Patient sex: M
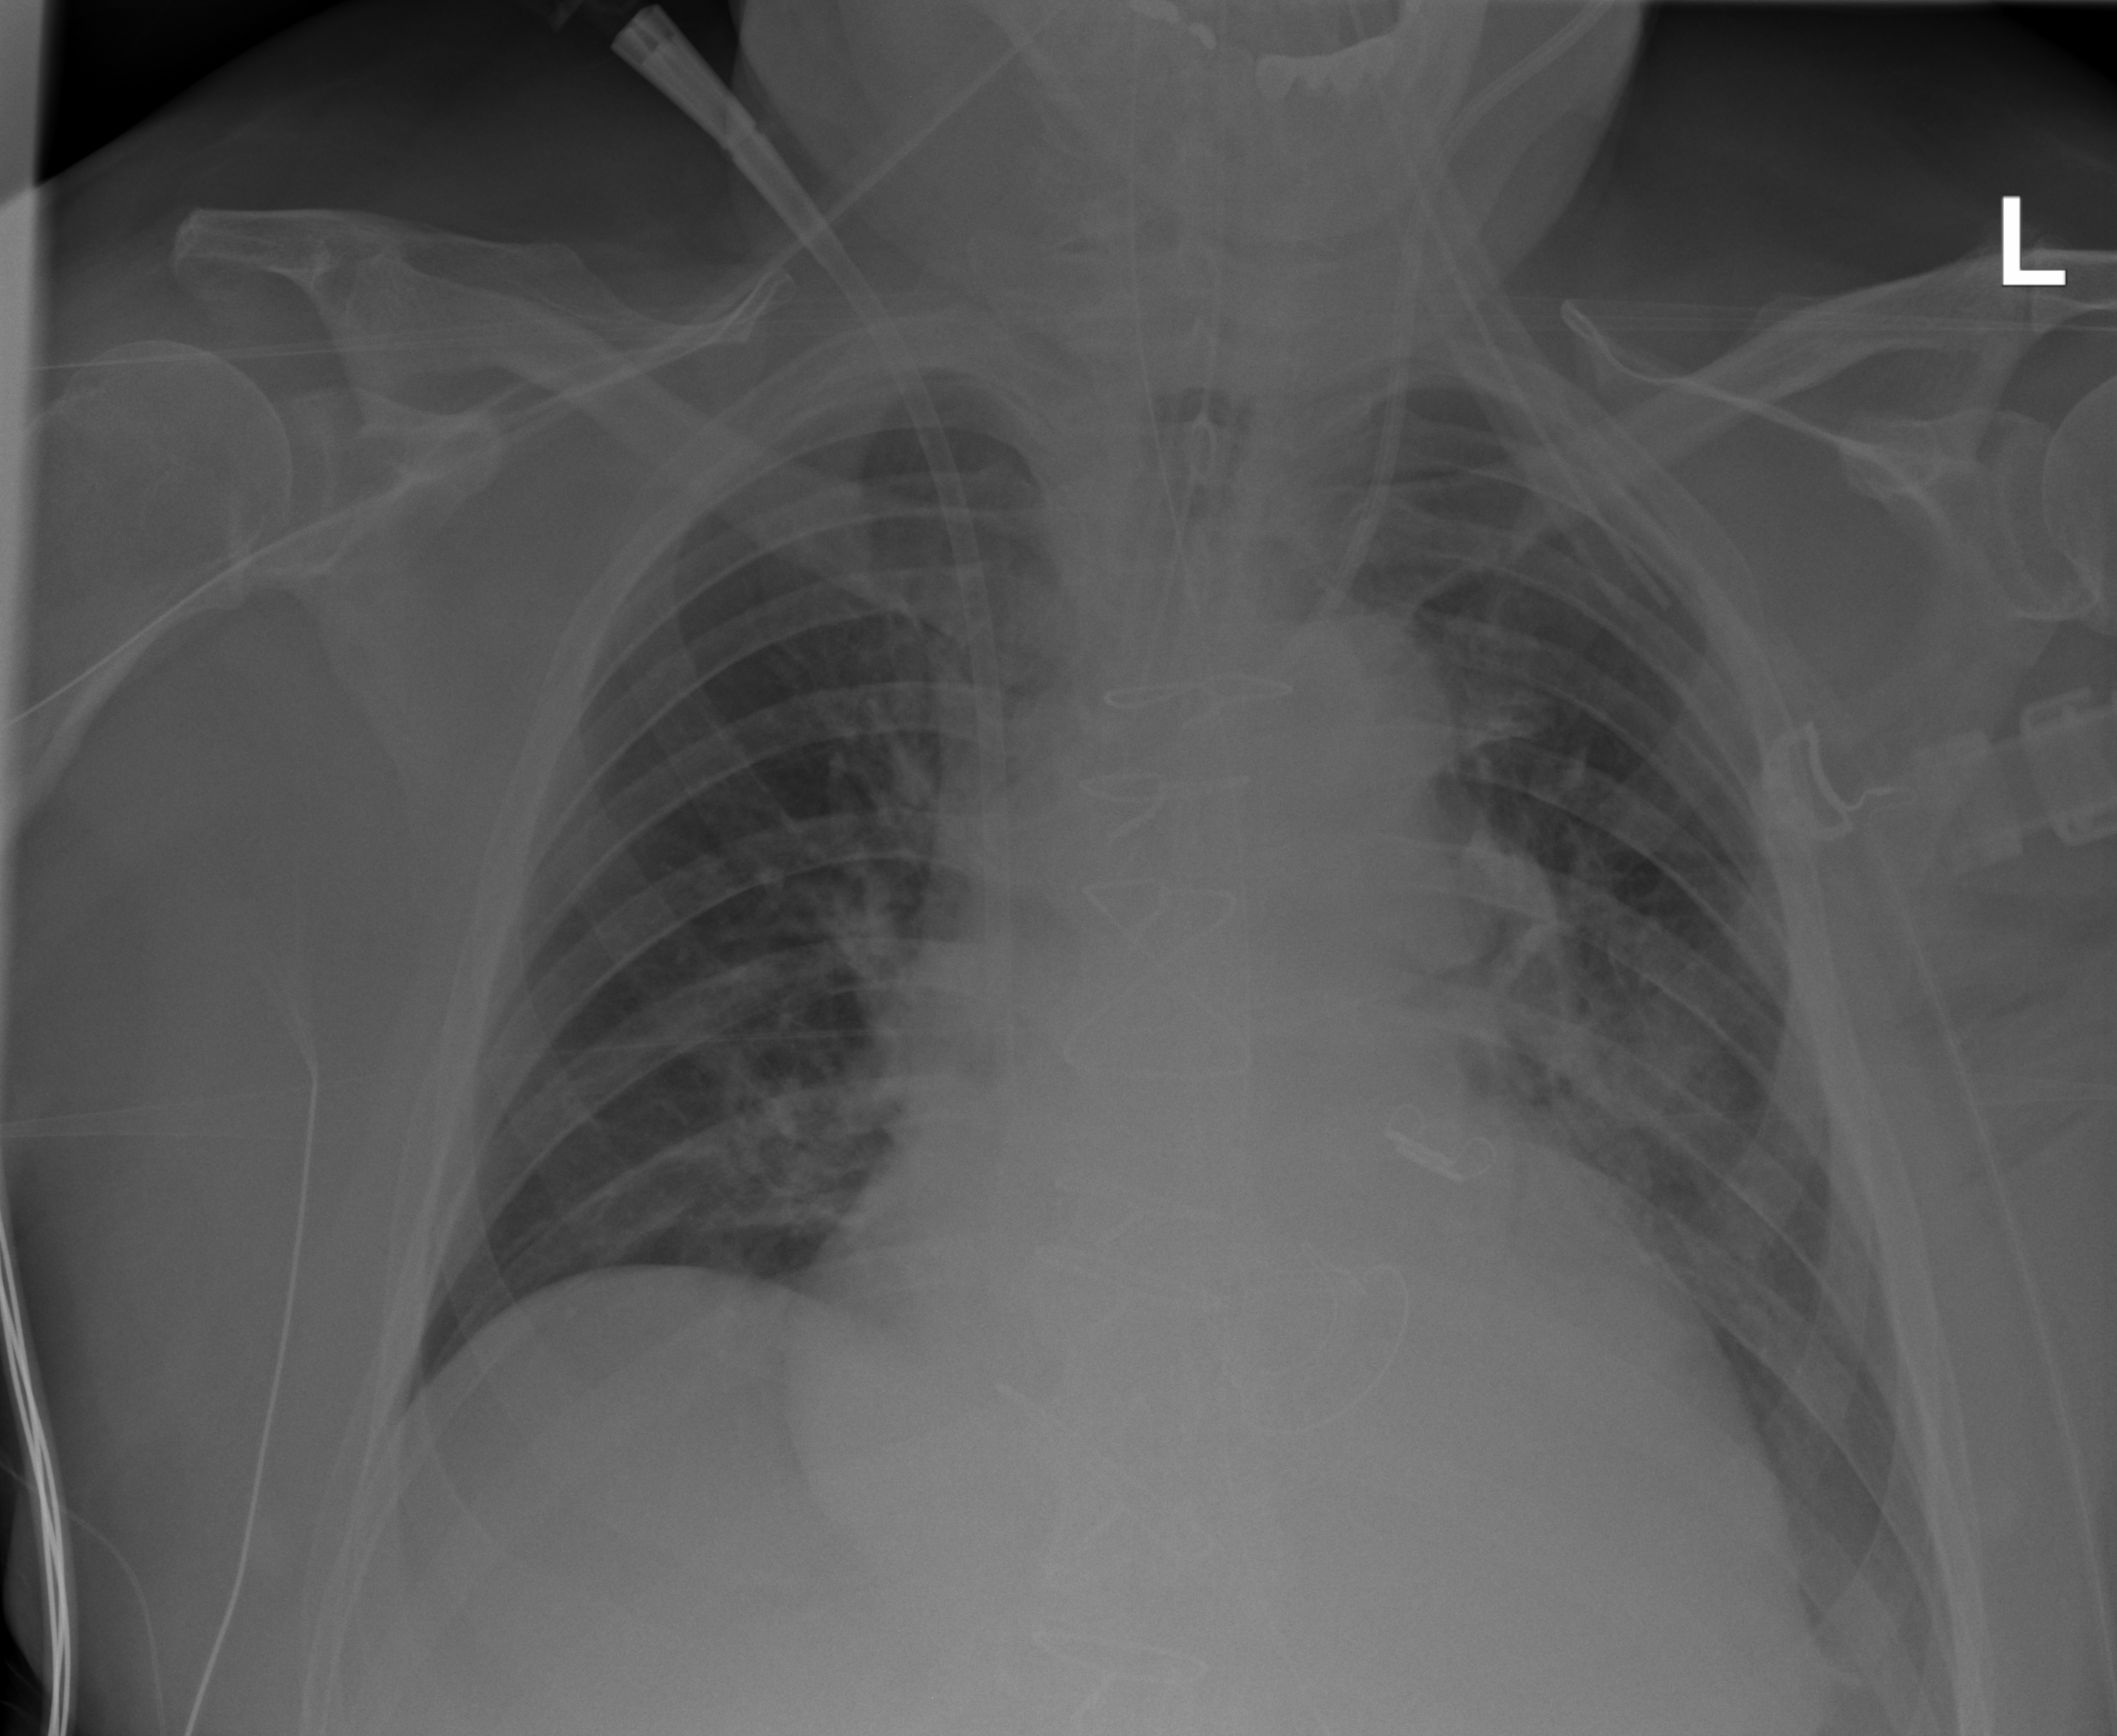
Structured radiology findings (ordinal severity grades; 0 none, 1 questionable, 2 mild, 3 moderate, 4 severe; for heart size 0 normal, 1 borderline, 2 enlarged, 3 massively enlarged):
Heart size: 2
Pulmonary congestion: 1
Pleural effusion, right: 0
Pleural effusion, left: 2
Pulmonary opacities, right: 0
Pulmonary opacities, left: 1
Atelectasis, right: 0
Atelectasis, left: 2